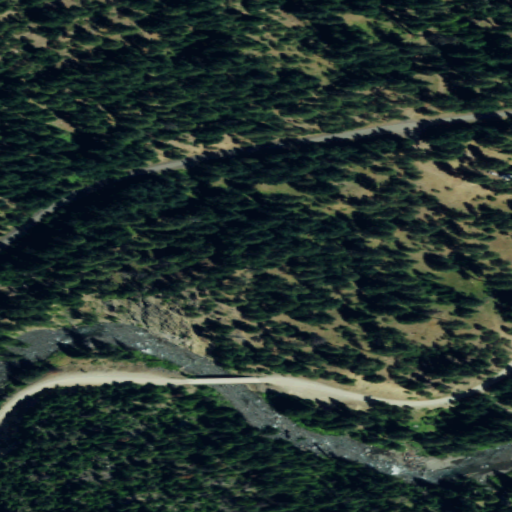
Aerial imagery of plain(s) in Washington named Jayhawk Flats containing evergreen forest, open development, shrub, low intensity development, medium intensity development, and high intensity development